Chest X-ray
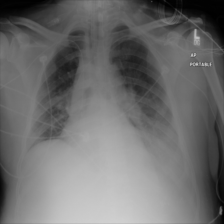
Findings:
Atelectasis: negative
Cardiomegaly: negative
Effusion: positive
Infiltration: negative
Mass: negative
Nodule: negative
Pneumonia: negative
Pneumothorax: negative
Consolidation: negative
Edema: negative
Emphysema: negative
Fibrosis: negative
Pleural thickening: negative
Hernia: negative